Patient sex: M
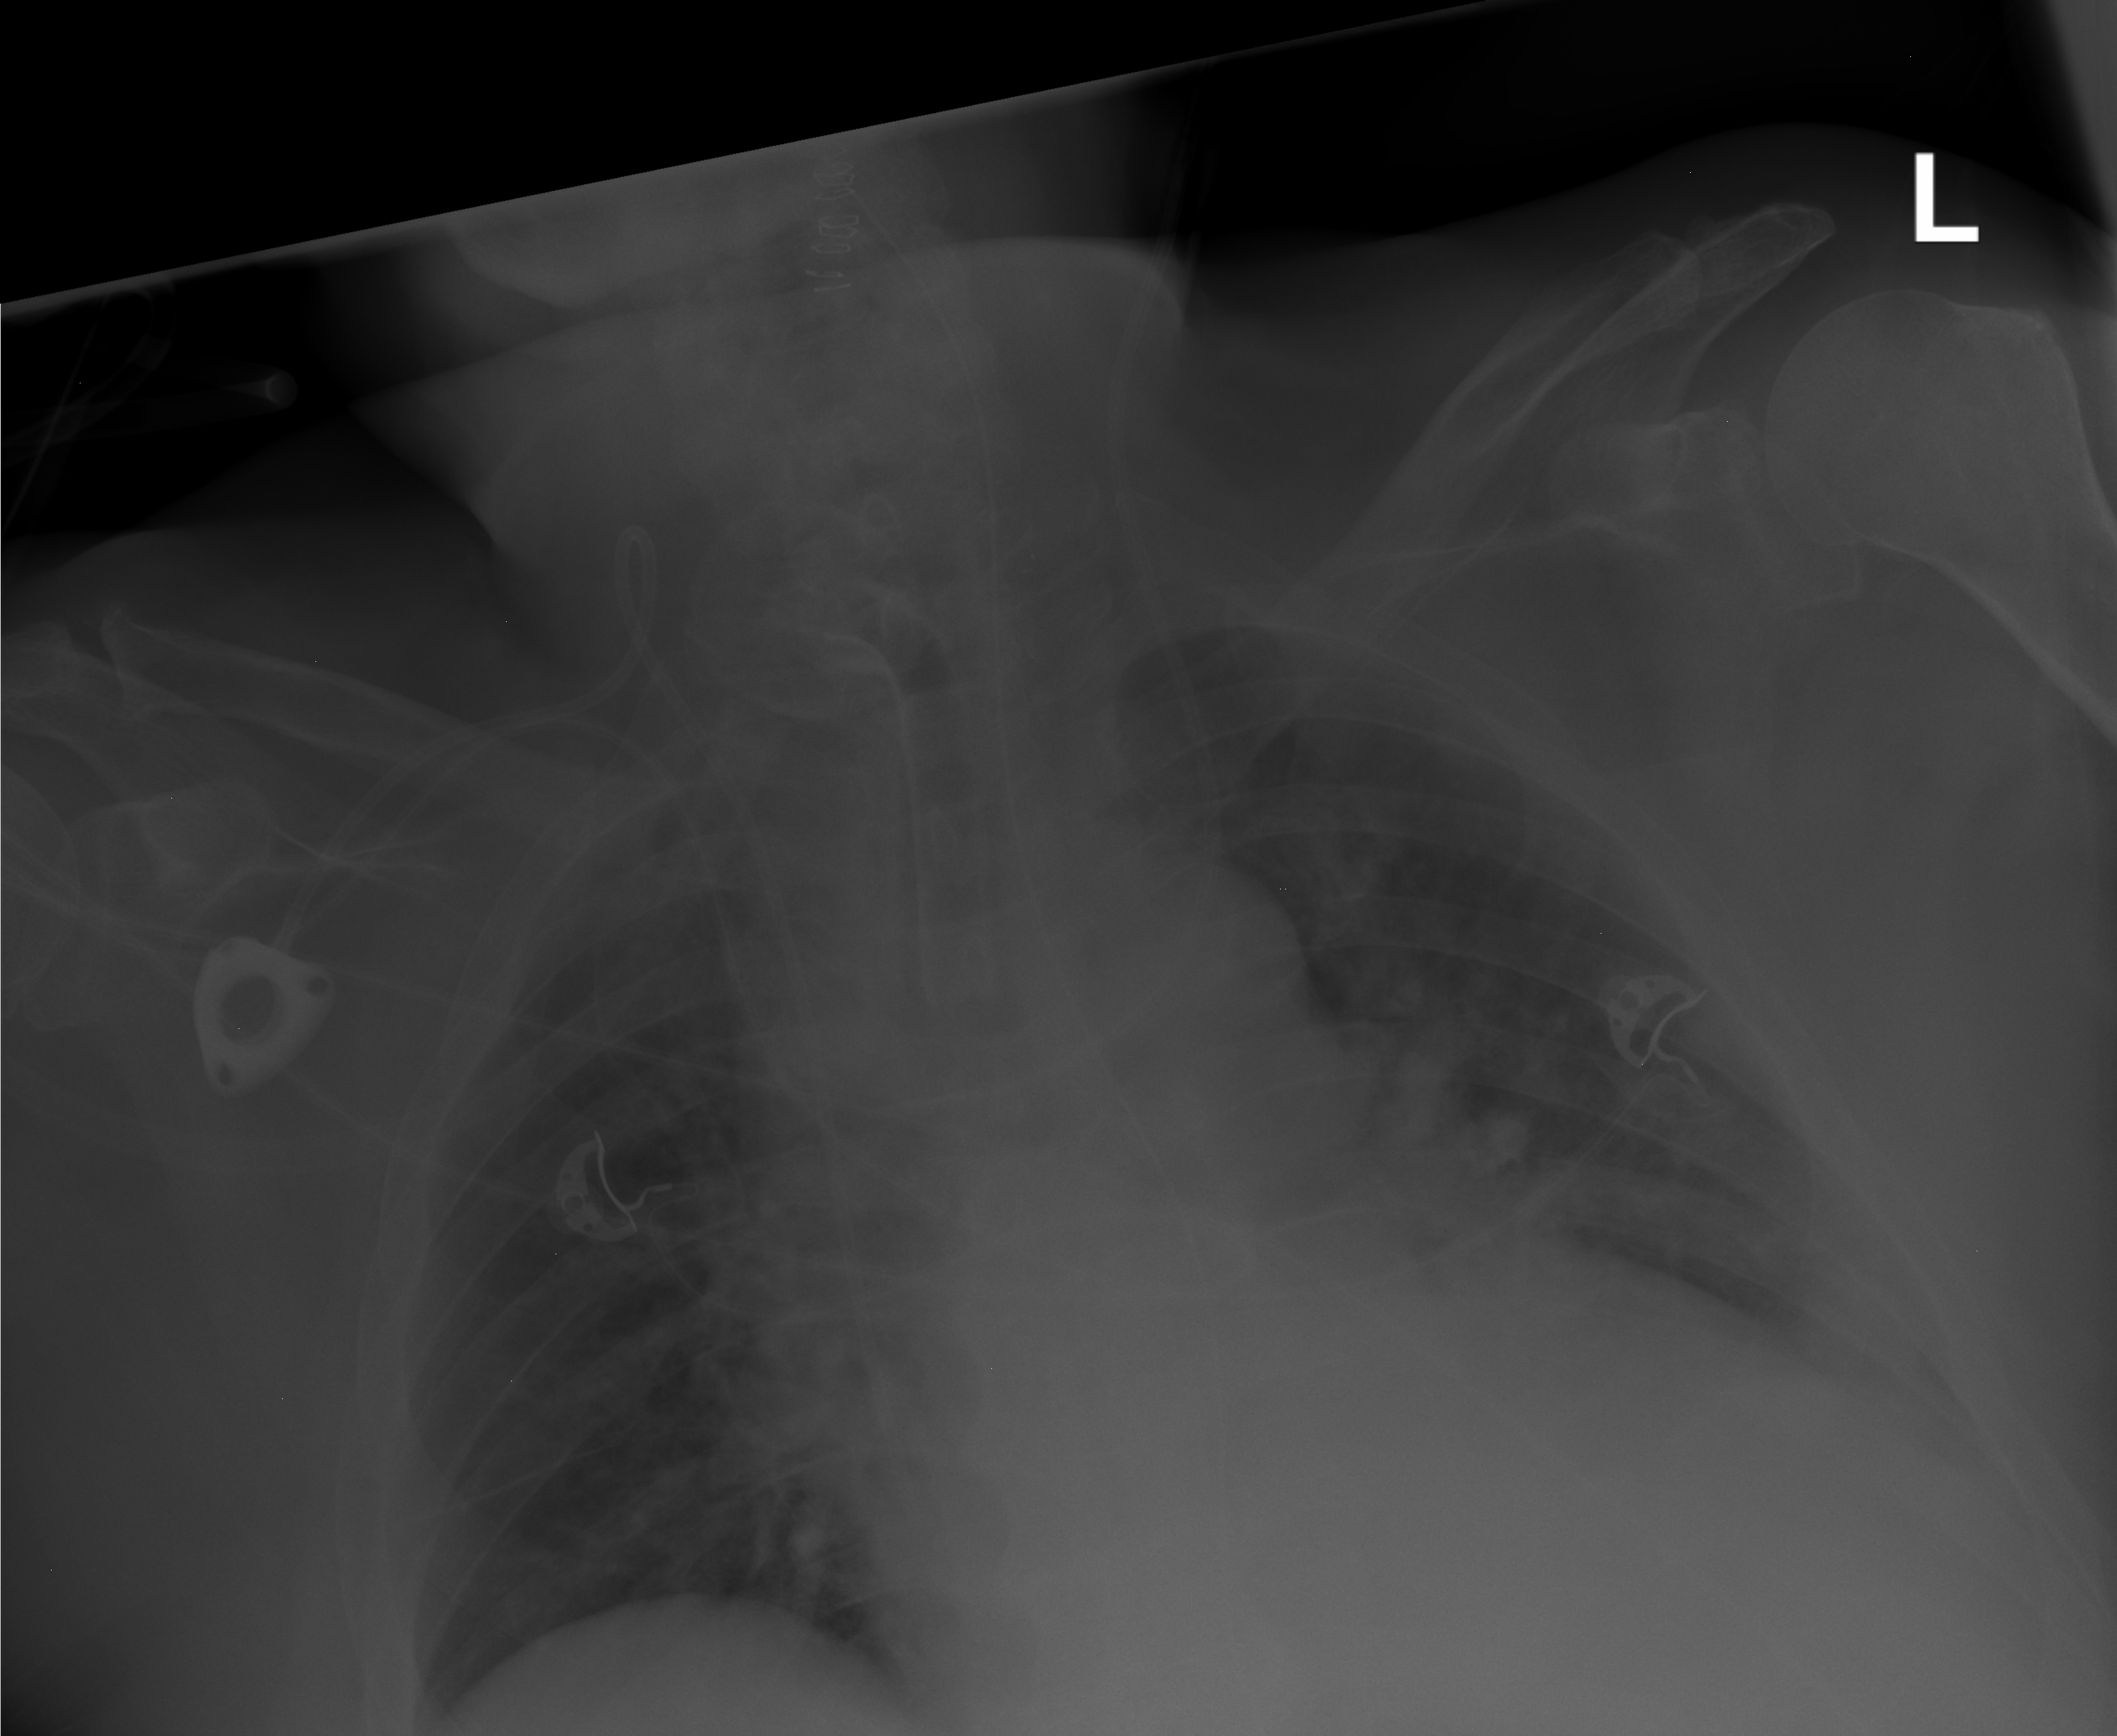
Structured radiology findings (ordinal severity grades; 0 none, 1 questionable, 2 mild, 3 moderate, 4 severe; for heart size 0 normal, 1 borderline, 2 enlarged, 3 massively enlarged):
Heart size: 2
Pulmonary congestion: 2
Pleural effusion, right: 0
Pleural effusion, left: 2
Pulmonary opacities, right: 0
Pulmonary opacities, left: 0
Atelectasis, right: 0
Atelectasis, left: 2